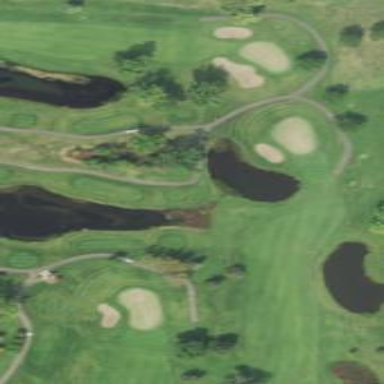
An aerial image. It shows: Water hazard on golf course. The hazard is natural water feature.